Question: I am working on a MVC application. I have written a jqGrid in my aspx page.
'''
$(document).ready(function () {
jQuery("#jqgajax").jqGrid({
url: 'http://localhost:54136/home/fetchData',
datatype: "json",
colNames: ['ProcessName', 'WorkingSet64'],
colModel: [
{ name: 'ProcessName', index: 'ProcessName', width: 55 },
{ name: 'WorkingSet64', index: 'WorkingSet64', width: 90 }
],
rowNum: 80,
mtype:'Get',
width: 700,
rowList: [10, 20, 30],
sortname:'id',
viewrecords: true,
sortorder: "desc",
caption: "New API Example"
});
});
'''
'''
var jsonData = new
{
total =10,
page = 10,
records = 10,
rows = (
from p in pu
select new
{
id = ++counter,
cell = new
{
ProcessName = p.ProcessName.ToString(),
WorkingSet64 = p.Memory.ToString()
}
}).ToArray()
};
return Json(jsonData,JsonRequestBehavior.AllowGet);
'''

Please let me know what am I doing wrong.
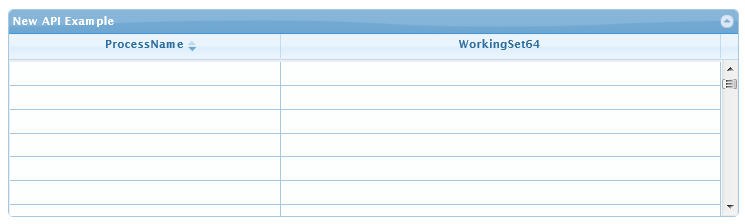
Answer: Default <URL> wait for 'cell' as array of strings. So you should replace the part of the code
'''
cell = new
{
ProcessName = p.ProcessName.ToString(),
WorkingSet64 = p.Memory.ToString()
}
'''
to
'''
cell = new [] { p.ProcessName, p.Memory.ToString() }
'''